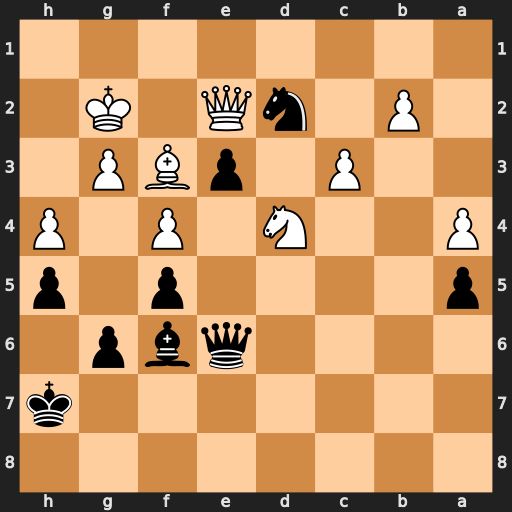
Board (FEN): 8/7k/4qbp1/p4p1p/P2N1P1P/2P1pBP1/1P1nQ1K1/8
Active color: b
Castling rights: -
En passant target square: -
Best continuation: Bxd4 cxd4 Nxf3 Qxf3 e2